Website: walmart
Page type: payment
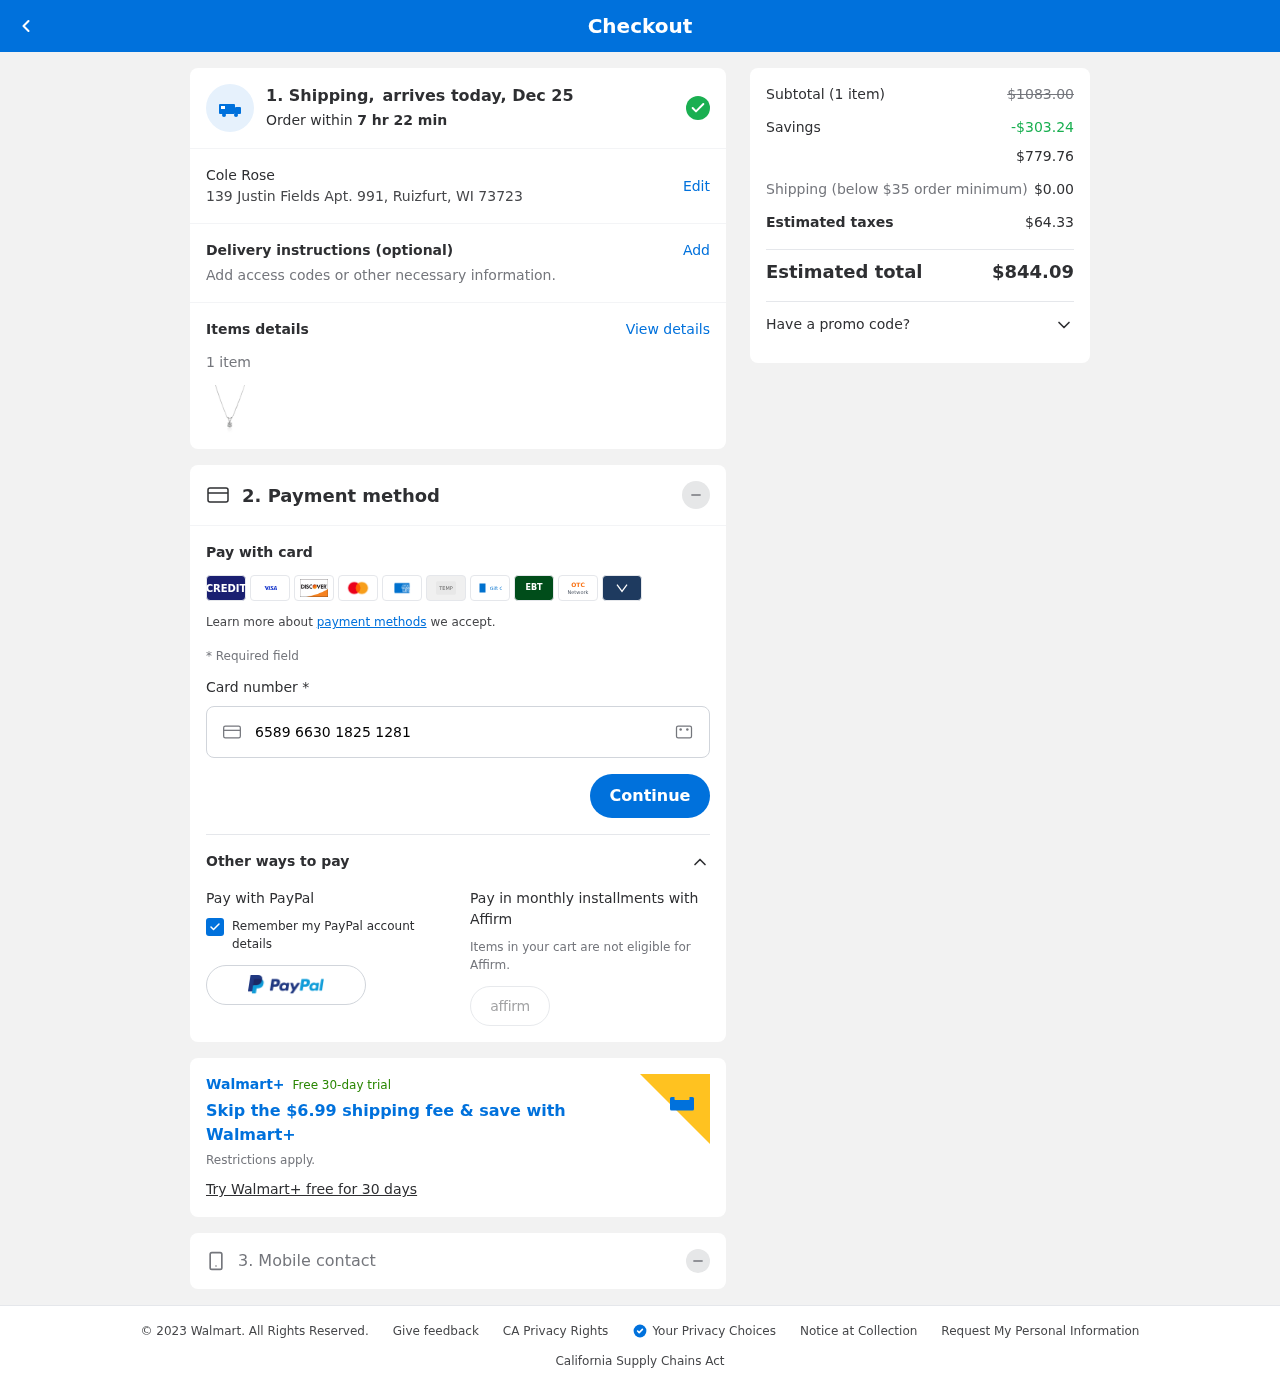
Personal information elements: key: PII_FULLNAME
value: Cole Rose
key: PII_STREET
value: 139 Justin Fields Apt. 991
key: PII_CITY_STATE_ZIP
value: Ruizfurt, WI 73723
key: PII_CARD_NUMBER
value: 6589 6630 1825 1281
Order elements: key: ORDER_DELIVERY_DATE
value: Dec 25
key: ORDER_NUM_ITEMS
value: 1
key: ORDER_SUBTOTAL_BEFORE_SAVINGS
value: $1083.00
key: ORDER_SAVINGS
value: -$303.24
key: ORDER_SUBTOTAL
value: $779.76
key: ORDER_SHIPPING_COST
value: $0.00
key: ORDER_TAX
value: $64.33
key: ORDER_TOTAL
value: $844.09